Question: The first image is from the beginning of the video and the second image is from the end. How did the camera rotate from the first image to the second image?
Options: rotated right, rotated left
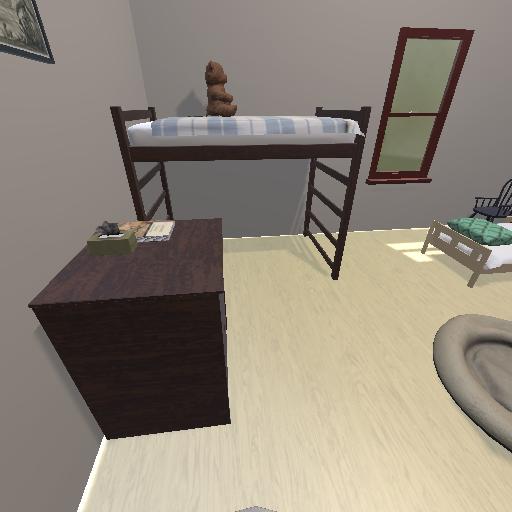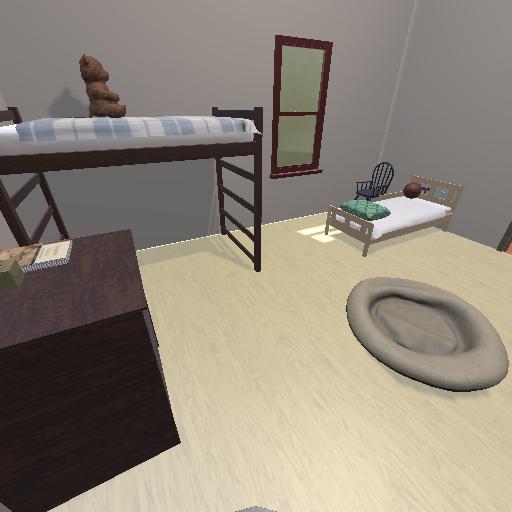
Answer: rotated right